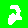
Digit: 2